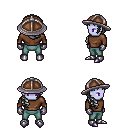
a pixel art fantasy rpg character, male body template, dark elf, purple skin, brown long-sleeve shirt, teal pants, gray right-swept hairstyle, chain helm, metal gloves, metal boots, four views (front, back, left, right), 2x2 character sprite sheet, small pixel art, hard edges, no anti-aliasing